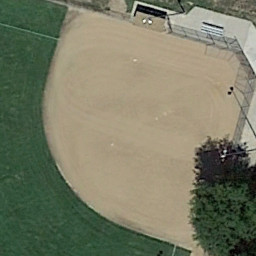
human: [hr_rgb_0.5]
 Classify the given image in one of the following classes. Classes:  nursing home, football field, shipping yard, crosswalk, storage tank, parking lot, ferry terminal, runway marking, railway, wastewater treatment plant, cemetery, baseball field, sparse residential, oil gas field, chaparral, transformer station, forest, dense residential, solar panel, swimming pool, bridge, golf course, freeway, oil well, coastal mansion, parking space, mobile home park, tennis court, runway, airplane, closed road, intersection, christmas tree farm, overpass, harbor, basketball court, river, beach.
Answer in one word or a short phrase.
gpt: baseball field